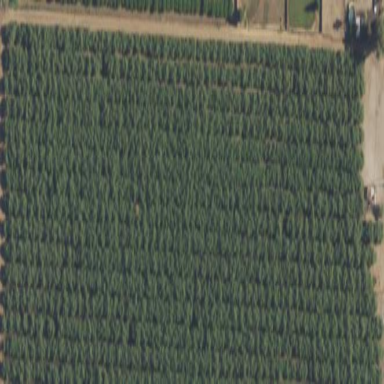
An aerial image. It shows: Orchard filled with almond trees.